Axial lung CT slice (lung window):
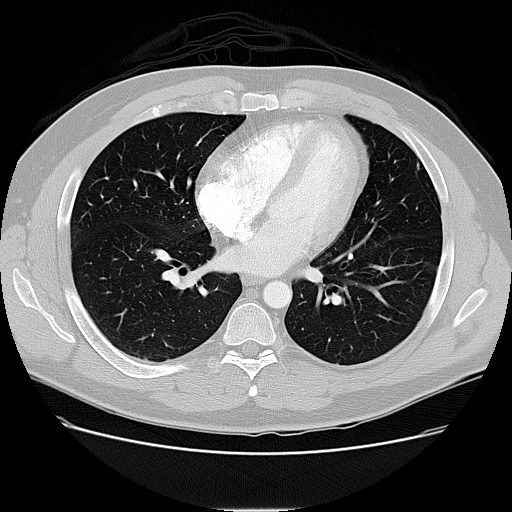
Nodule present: no